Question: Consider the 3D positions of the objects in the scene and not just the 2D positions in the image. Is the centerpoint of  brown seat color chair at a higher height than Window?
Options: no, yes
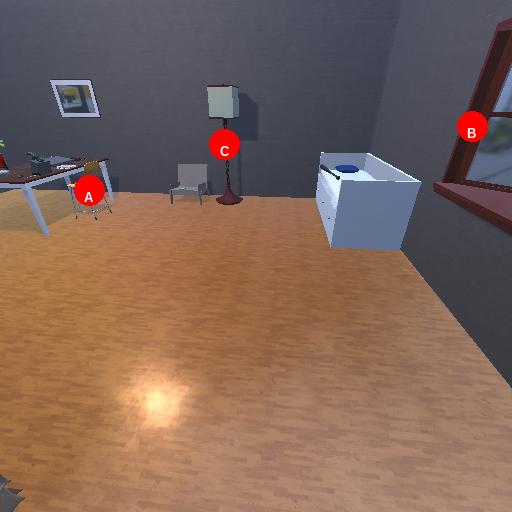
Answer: no